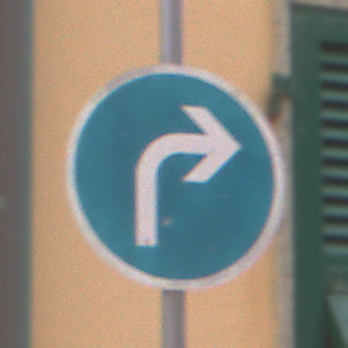
Verkehrszeichen: VorgeschriebeneFahrtrichtungRechts
Umgebung: Outdoor, Urban
Tageszeit: Midday
Wetter: Overcast
Licht: Natural
Jahreszeit: NotSpecified
Kontrast: LowContrast